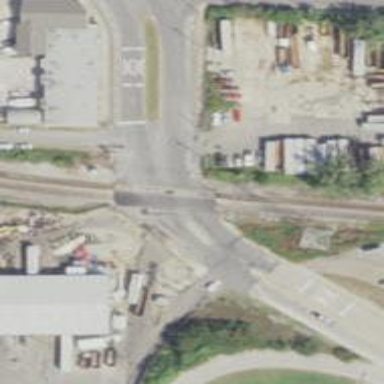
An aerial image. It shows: Railway level crossing.